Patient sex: M
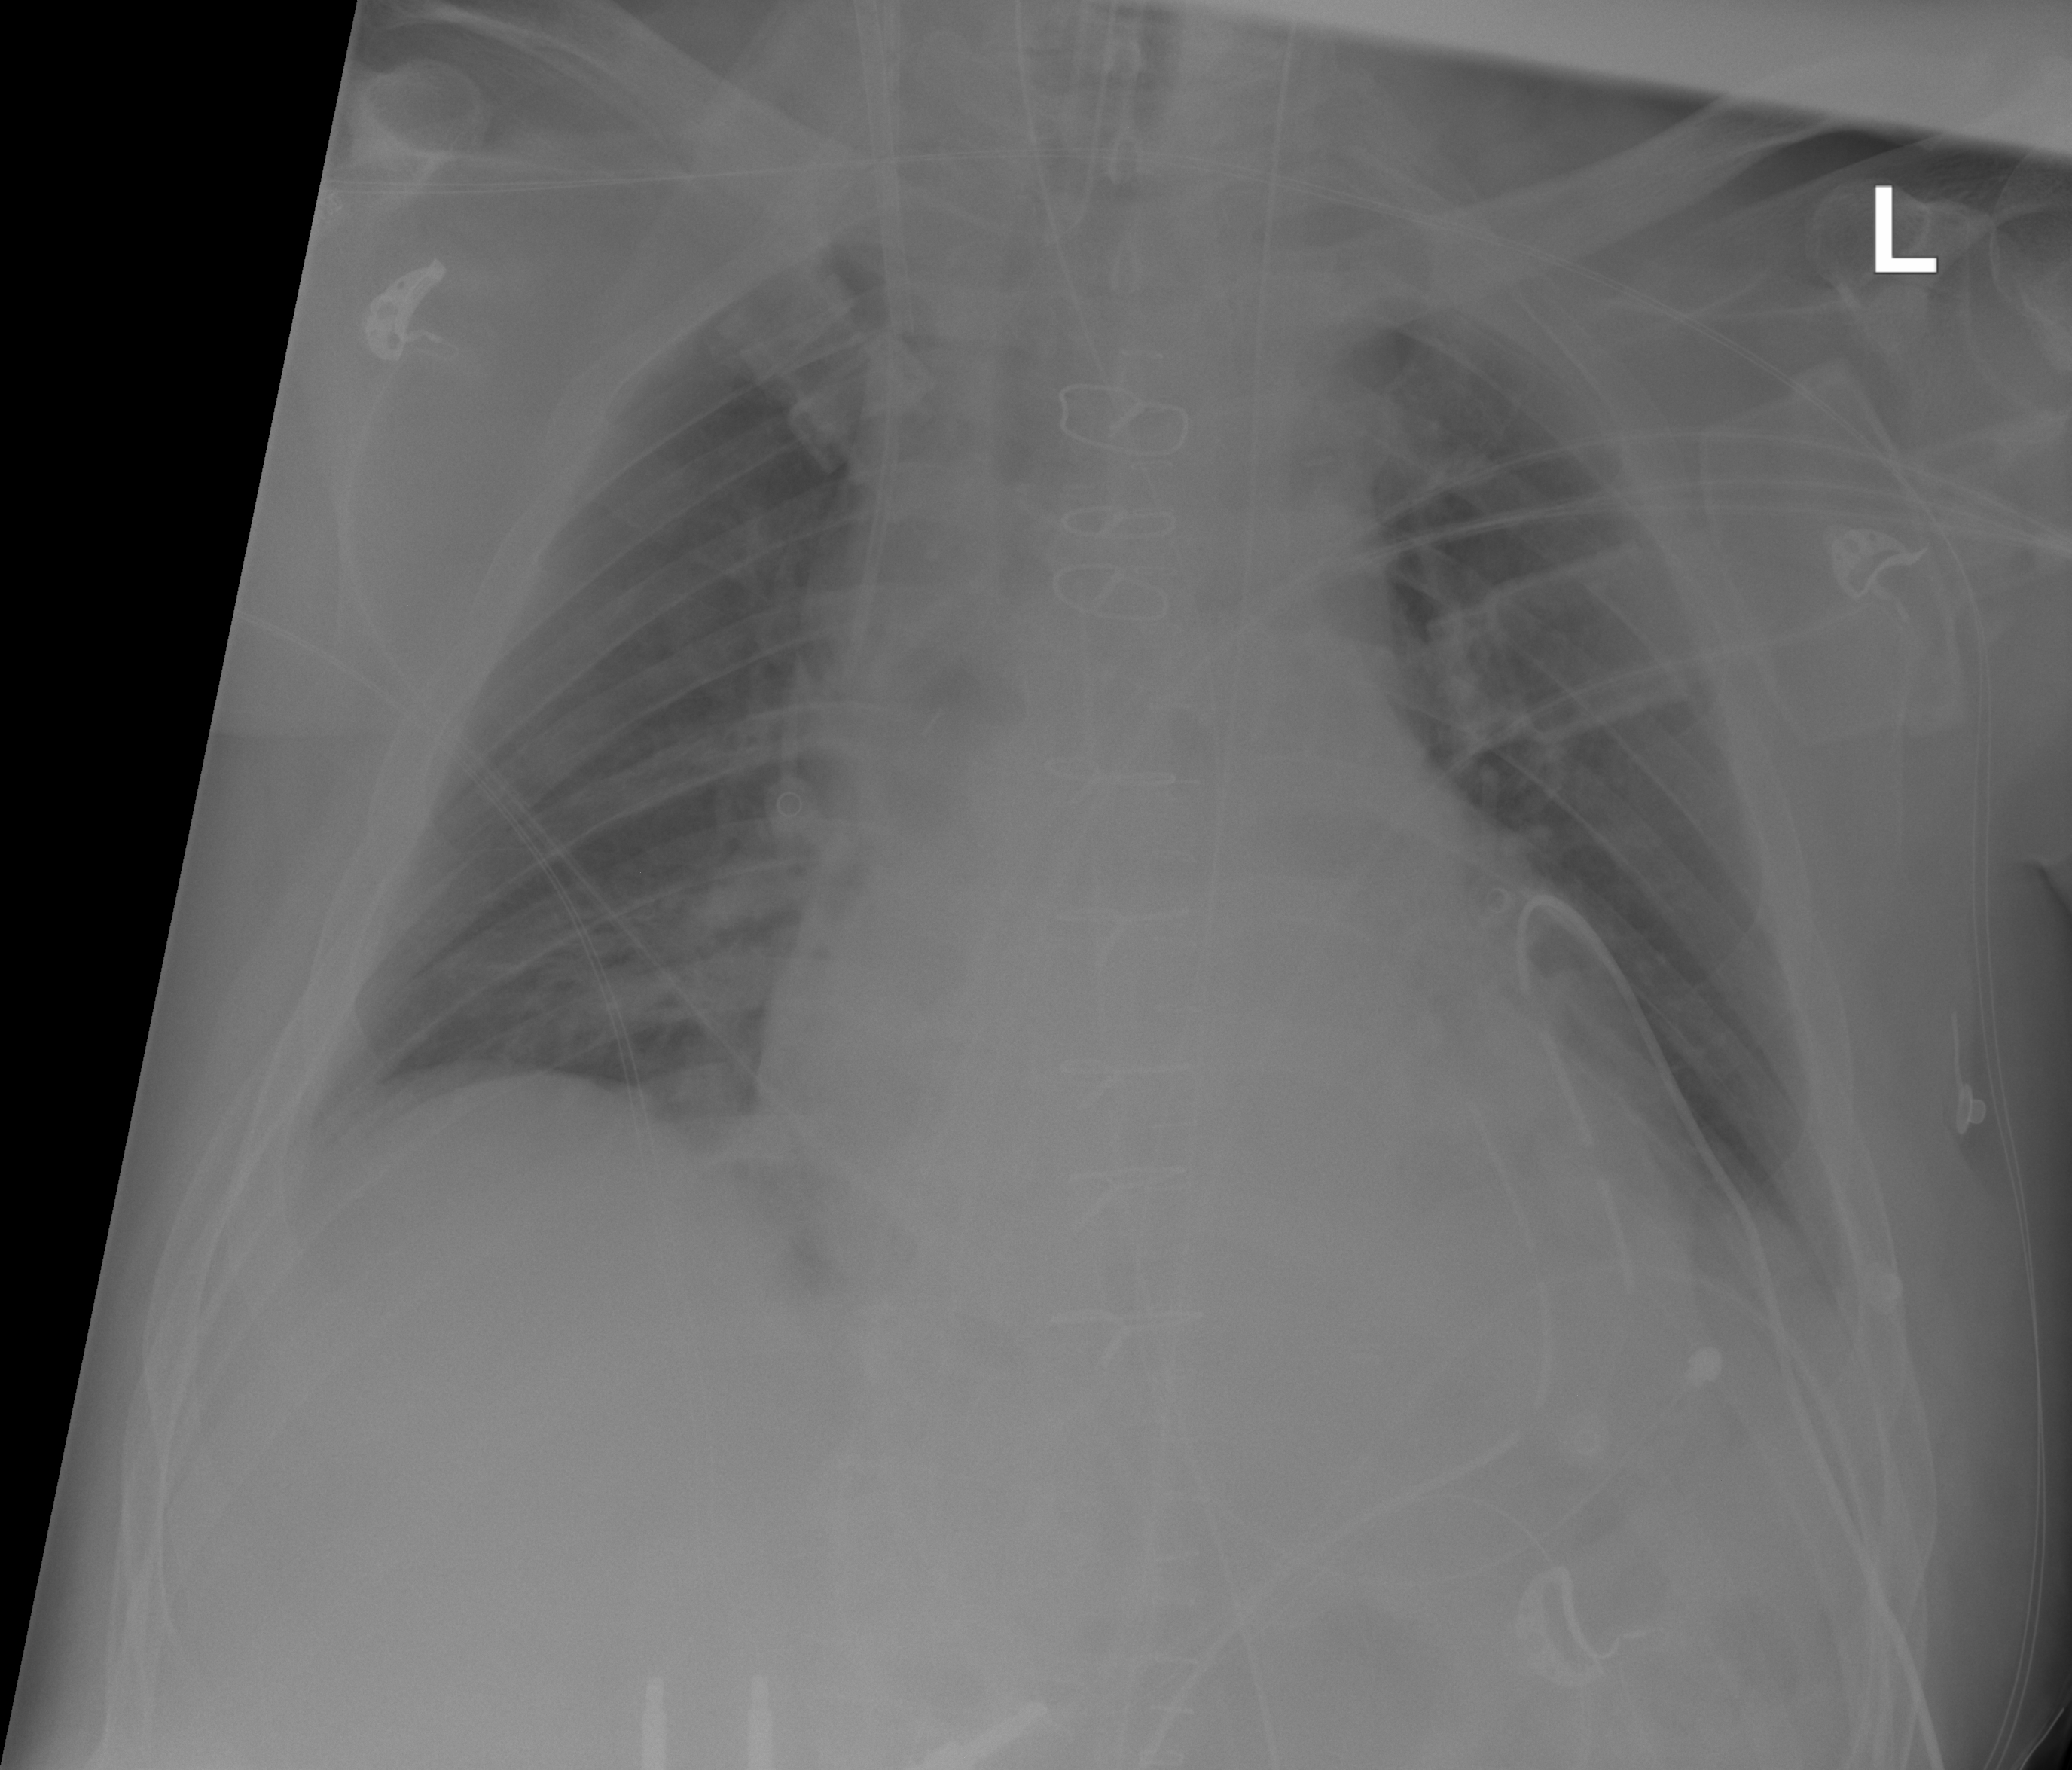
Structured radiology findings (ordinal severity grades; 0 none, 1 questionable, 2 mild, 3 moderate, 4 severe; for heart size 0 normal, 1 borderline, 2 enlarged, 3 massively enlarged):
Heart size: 0
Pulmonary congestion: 0
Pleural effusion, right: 0
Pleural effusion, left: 0
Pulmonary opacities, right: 0
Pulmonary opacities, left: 0
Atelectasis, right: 2
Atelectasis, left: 2